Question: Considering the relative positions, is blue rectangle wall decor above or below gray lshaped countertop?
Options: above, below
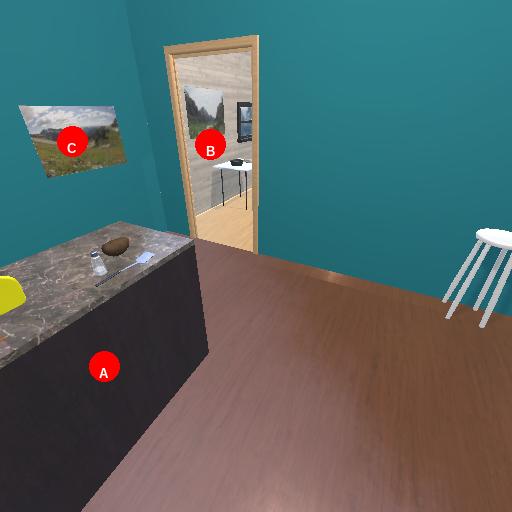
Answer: above